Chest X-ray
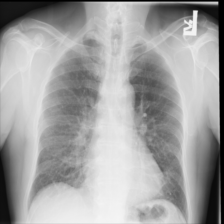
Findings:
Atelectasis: negative
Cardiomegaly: negative
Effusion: negative
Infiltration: negative
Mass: negative
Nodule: negative
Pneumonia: negative
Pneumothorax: negative
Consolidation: negative
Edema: negative
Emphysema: negative
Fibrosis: negative
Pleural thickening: negative
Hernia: negative